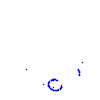
Particle: proton